Question: I'm trying to use in my Android Application the 'notifyDataSetChanged()' method for an ArrayAdapter but it doesn't work for me.
I sometimes get this error :

Adapterarticlelist class :
'''
public class Adapterarticlelist extends ArrayAdapter<StructNote> {
public Adapterarticlelist(ArrayList<StructNote> array) {
super(G.context, R.layout.adapter_articlelist, array);
}
private static class ViewHolder {
// public ViewGroup layoutarticleroot;
public TextView txtarticlebrand;
public TextView txtarticlemodel;
public Button btnbuy;
public Button btnsend;
public EditText txtvalue;
public TextView txtarticletype;
public TextView txtarticleid;
public ViewHolder(View view) {
// layoutarticleroot = (ViewGroup) view.findViewById(R.id.layoutroot);
txtarticletype = (TextView) view.findViewById(R.id.txtarticletype);
txtvalue = (EditText) view.findViewById(R.id.txtvalue);
txtarticlebrand = (TextView) view.findViewById(R.id.txtarticlebrand);
btnsend = (Button) view.findViewById(R.id.btnsend);
btnbuy = (Button) view.findViewById(R.id.btnbuy);
txtarticlemodel = (TextView) view.findViewById(R.id.txtarticlemodel);
txtarticleid = (TextView) view.findViewById(R.id.txtarticleid);
}
public void fill(final ArrayAdapter<StructNote> adapter, final StructNote item, final int position) {
btnsend.setVisibility(View.GONE);
txtvalue.setVisibility(View.INVISIBLE);
txtvalue.setText(item.articlevalue);
txtarticletype.setText(item.articletype);
txtarticlebrand.setText(item.articlebrand);
txtarticlemodel.setText(item.articlemodel);
txtarticleid.setText(item.articleid);
btnbuy.setOnClickListener(new OnClickListener() {
@Override
public void onClick(View arg0) {
txtvalue.setVisibility(View.VISIBLE);
btnbuy.setVisibility(View.GONE);
btnsend.setVisibility(View.VISIBLE);
}
});
btnsend.setOnClickListener(new OnClickListener() {
@Override
public void onClick(View arg0) {
if (txtvalue.length() <= 0) {
Toast.makeText(G.currentActivity, "insert your value:", Toast.LENGTH_LONG).show();
}
else {
G.database.execSQL("INSERT INTO article_select (article_id,article_model,article_brand,article_type,article_value,person_id) VALUES ('" + item.articleid + "', '" + item.articlemodel + "','" + item.articlebrand + "','" + item.articletype + "','" + txtvalue.getText() + "','" + item.id + "');");
txtvalue.setVisibility(View.GONE);
btnsend.setVisibility(View.GONE);
}
}
});
}
}
@Override
public View getView(int position, View convertView, ViewGroup parent) {
ViewHolder holder;
StructNote item = getItem(position);
if (convertView == null) {
convertView = G.inflater.inflate(R.layout.adapter_articlelist, parent, false);
holder = new ViewHolder(convertView);
convertView.setTag(holder);
} else {
holder = (ViewHolder) convertView.getTag();
}
holder.fill(this, item, position);
return convertView;
}
}
'''
It seems I must use 'notifyDataSetChanged()' function after 'btnsend.setOnClickListener' function, but how?
Could anybody tell me how do I fix it?
<URL>
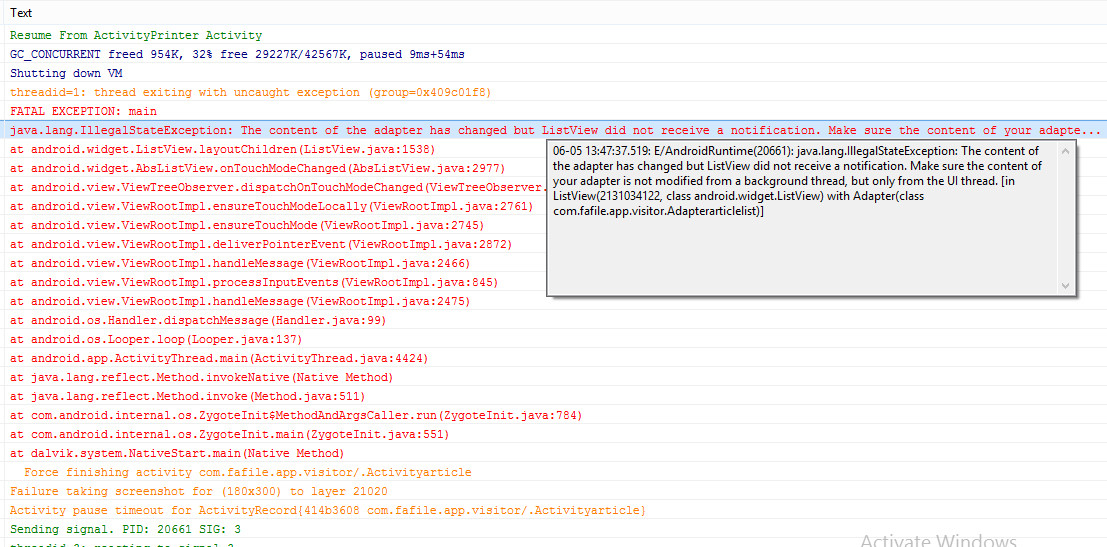
Answer: As the error message indicates, you must call 'notifyDataSetChanged()':
1. Just after modifying the ArrayAdapter's data, and
2. Always from the UI thread, never from background.
In other words, do not call 'add()', 'remove()' or in any other way change the backing data from a background thread (for example, if you're using an 'AsyncTask' to update the 'ListView', do it in 'onPostExecute()').